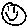
Label: smiley face